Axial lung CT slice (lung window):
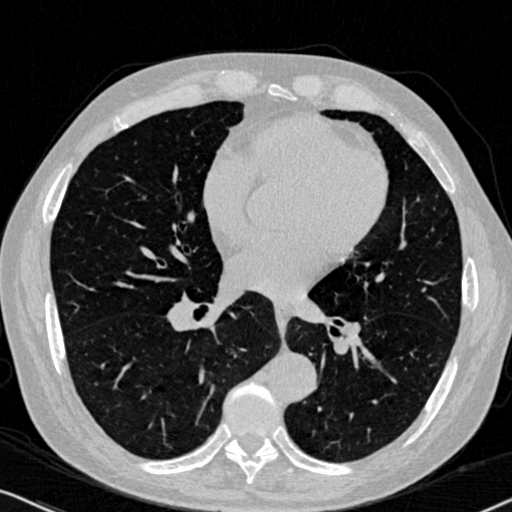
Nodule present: no